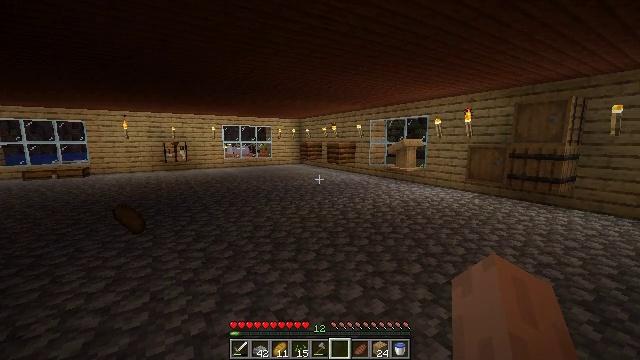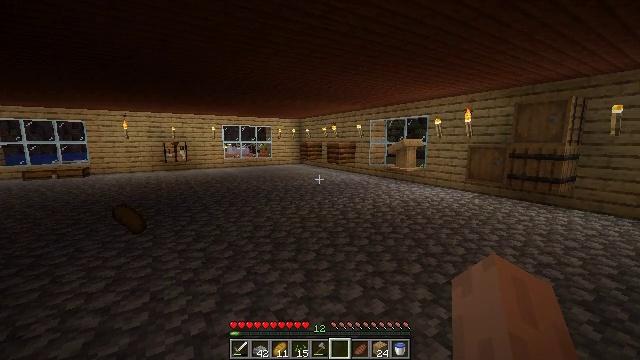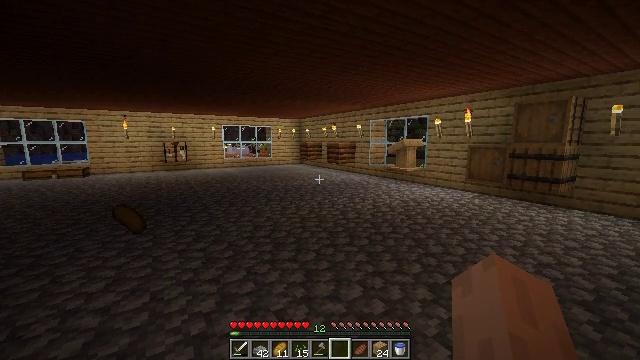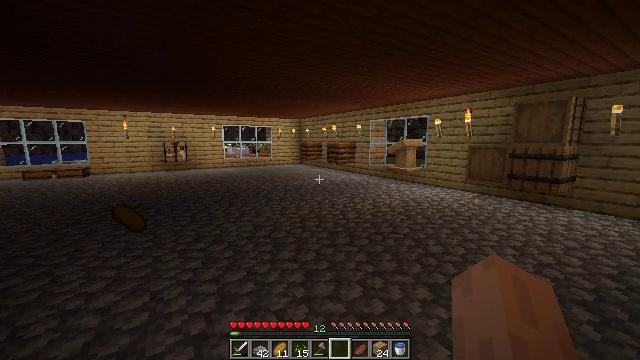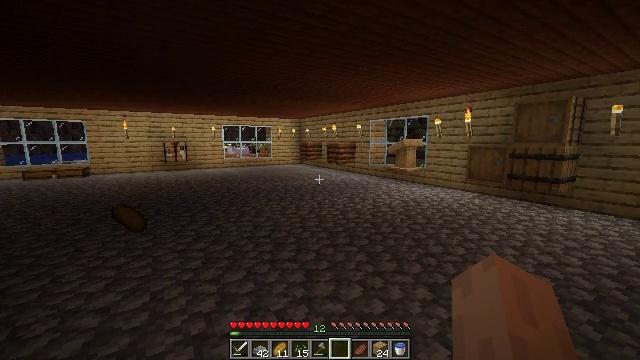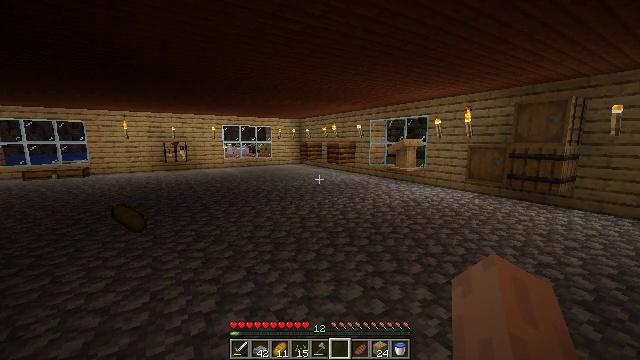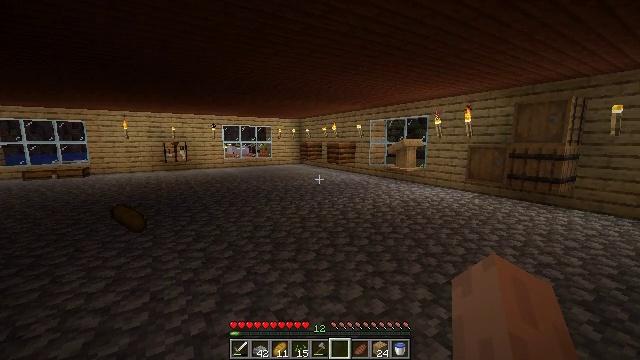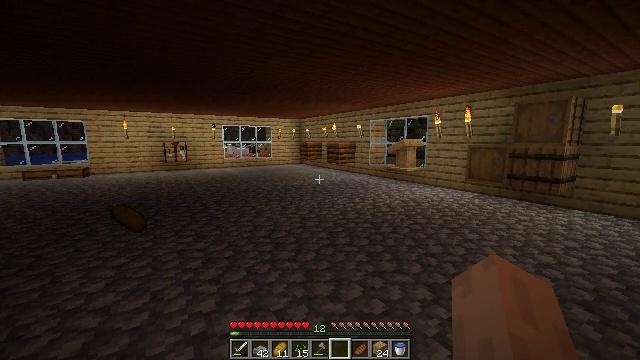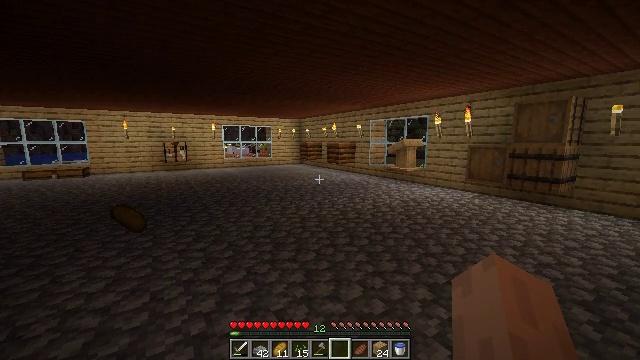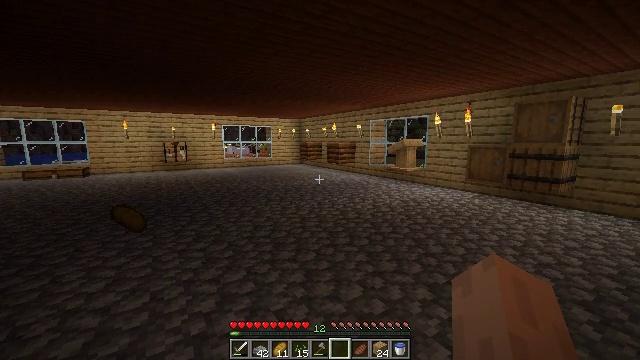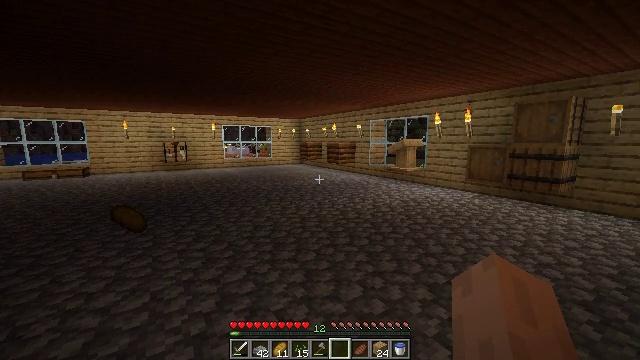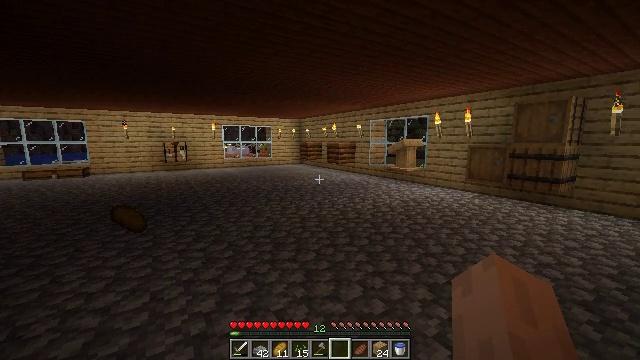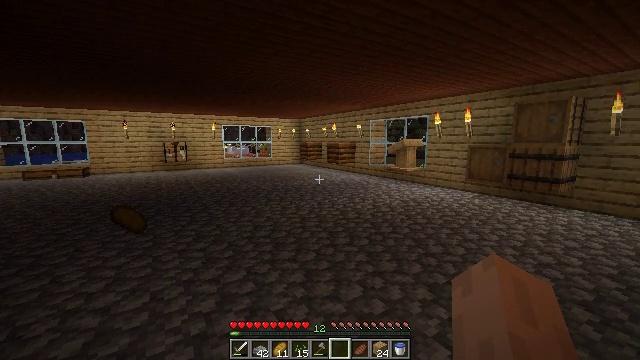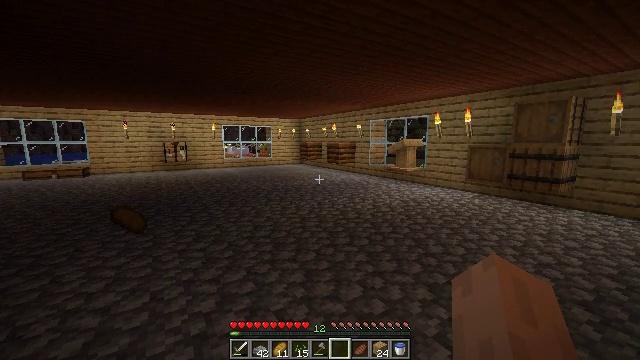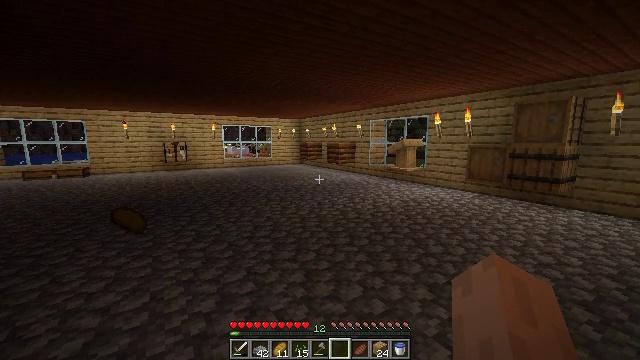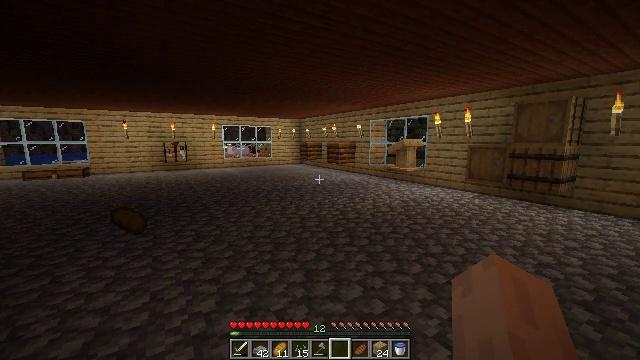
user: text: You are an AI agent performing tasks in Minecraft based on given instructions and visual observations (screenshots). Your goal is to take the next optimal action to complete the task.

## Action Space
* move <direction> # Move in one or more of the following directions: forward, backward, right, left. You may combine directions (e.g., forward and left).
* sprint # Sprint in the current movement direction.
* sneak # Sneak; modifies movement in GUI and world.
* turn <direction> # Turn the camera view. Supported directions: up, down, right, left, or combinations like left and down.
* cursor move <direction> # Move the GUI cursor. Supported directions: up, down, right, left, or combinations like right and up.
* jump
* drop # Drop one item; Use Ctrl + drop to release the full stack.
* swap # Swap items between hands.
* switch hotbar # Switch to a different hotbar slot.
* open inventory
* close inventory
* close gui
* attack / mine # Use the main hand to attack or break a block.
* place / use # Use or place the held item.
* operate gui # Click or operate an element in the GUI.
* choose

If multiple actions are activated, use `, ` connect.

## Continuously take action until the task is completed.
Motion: motion action
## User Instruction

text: Break the cobblestone slab to recycle it.
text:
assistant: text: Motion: no_op
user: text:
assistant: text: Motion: no_op
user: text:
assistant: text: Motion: no_op
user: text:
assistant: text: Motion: no_op
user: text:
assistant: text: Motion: no_op
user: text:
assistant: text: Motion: no_op
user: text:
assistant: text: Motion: no_op
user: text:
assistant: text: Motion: no_op
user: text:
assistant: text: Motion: no_op
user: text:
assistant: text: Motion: no_op
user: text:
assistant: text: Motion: no_op
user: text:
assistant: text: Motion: no_op
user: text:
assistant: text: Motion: no_op
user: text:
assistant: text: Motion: no_op
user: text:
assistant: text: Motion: no_op
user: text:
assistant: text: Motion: no_op
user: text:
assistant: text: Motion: turn left
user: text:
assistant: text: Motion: turn left
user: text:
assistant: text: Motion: turn left
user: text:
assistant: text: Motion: turn left
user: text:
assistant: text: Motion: turn left
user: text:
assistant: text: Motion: turn left
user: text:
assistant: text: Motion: turn left and down
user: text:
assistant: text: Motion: turn left and down
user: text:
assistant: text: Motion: turn left
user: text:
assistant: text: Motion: turn left
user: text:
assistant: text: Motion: turn left
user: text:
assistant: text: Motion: turn left and down
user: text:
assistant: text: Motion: turn right and up
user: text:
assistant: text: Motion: no_op